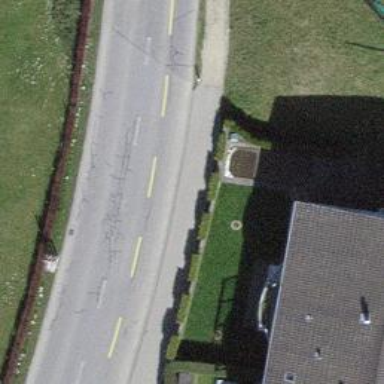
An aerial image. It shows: Tertiary road with designated cycle lane on the left.